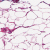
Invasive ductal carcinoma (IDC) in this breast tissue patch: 0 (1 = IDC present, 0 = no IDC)